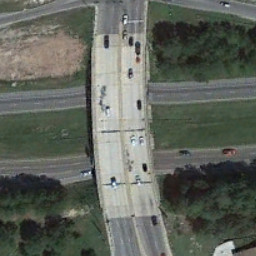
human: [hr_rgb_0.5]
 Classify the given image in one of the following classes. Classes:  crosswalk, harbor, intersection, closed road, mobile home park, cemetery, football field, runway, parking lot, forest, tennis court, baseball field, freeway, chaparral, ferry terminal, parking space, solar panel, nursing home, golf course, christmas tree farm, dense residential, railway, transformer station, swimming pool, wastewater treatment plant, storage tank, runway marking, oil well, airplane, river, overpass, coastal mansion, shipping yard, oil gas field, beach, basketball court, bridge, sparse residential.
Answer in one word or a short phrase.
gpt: overpass